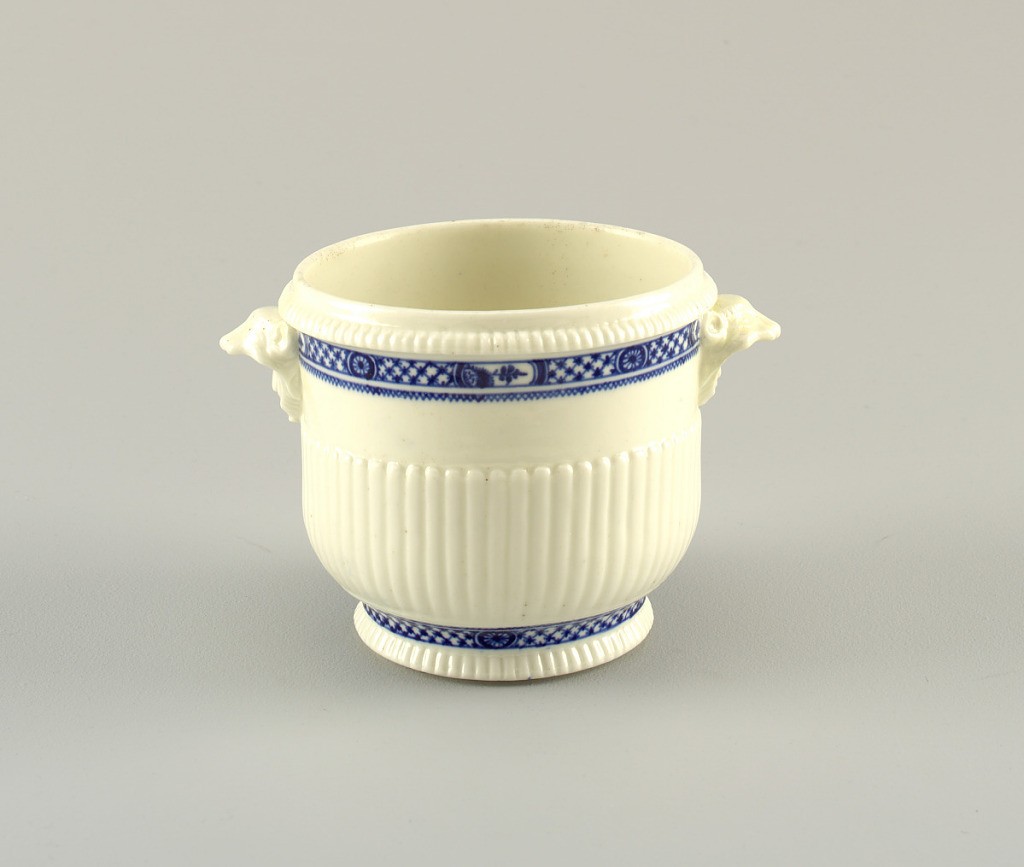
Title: Wine Bottle Cooler (Seau à Demi-Bouteille; One of a Pair)
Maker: Saint-Cloud Porcelain Manufactory, French, active by 1693 - 1766
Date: ca. 1730
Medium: soft paste porcelain, vitreous enamel
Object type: wine cooler
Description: Cylindrical, with rounded base and slightly splayed foot; projecting gadrooned rim and rodent-head handles.  Lower portion of body gadrooned.  Bands of blue diapering with recurrent medallions about neck and base.